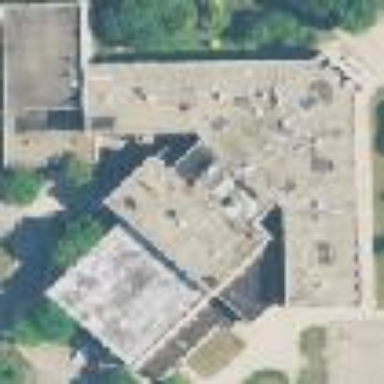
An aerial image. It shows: School building.